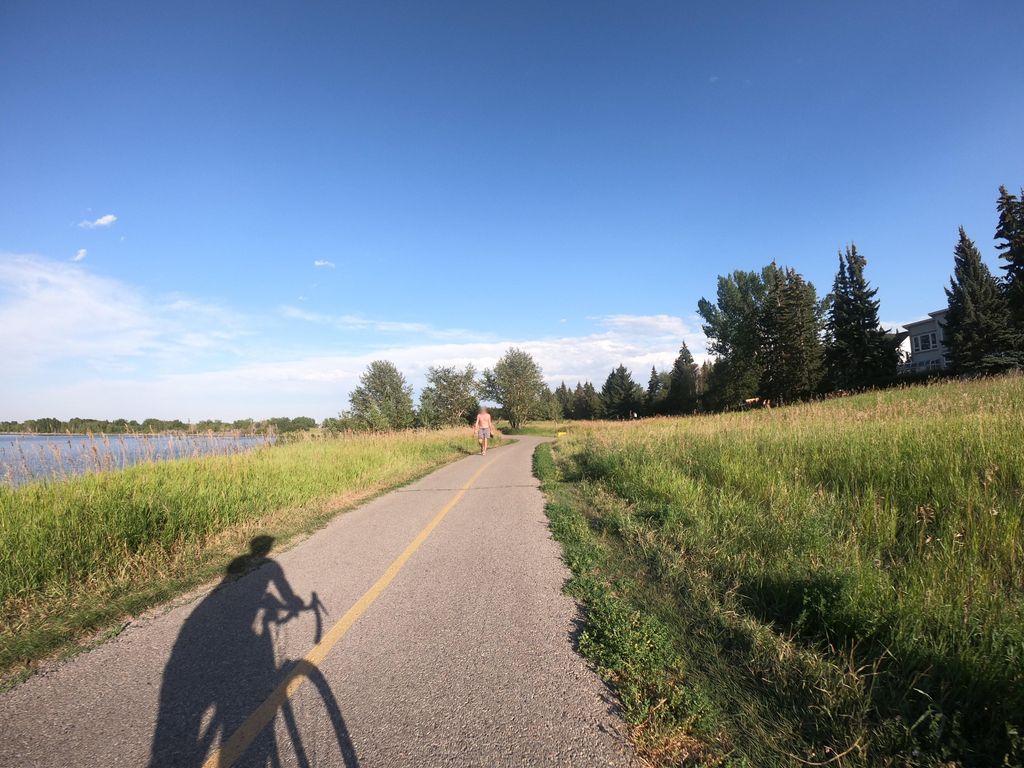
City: calgary